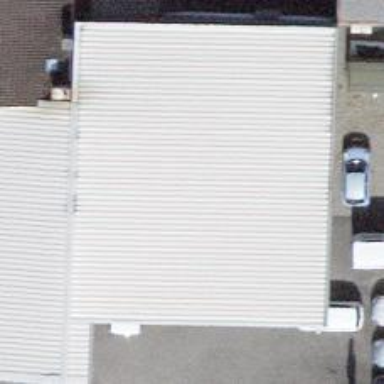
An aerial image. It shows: Shop that sells cars.